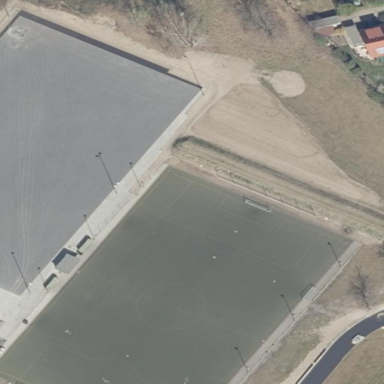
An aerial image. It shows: Artificial turf soccer pitch for leisure sports.